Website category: sports
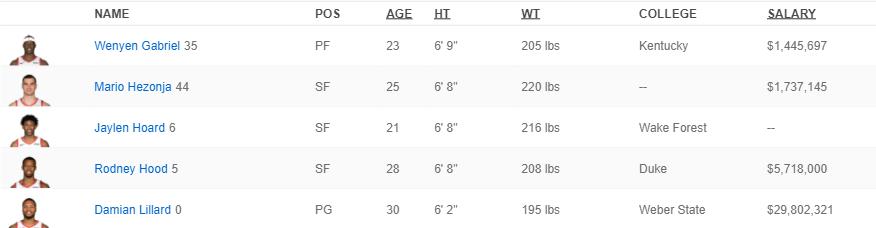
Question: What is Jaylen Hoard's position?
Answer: SF

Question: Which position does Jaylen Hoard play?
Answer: SF

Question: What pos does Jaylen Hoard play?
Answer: SF

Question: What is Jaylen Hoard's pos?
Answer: SF

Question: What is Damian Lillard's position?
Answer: PG

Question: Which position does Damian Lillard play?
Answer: PG

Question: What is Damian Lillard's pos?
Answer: PG

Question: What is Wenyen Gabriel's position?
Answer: PF

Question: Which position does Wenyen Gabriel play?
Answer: PF

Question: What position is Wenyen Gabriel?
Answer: PF

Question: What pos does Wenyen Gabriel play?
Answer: PF

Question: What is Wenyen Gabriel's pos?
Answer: PF

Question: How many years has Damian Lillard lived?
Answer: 30

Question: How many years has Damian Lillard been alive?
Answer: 30

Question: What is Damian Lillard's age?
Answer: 30

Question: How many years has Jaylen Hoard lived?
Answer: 21

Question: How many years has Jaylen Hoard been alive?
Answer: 21

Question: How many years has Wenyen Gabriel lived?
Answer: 23

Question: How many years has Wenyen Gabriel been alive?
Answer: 23

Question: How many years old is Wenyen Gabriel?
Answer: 23

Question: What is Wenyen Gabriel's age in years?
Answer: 23

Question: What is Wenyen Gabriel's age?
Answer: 23

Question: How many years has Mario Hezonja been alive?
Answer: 25

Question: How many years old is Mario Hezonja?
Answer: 25

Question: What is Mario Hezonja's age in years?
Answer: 25

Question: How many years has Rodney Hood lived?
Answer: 28

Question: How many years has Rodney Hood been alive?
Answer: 28

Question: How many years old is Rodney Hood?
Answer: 28

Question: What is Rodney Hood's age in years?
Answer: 28

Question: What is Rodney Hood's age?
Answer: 28

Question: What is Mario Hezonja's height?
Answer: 6' 8"

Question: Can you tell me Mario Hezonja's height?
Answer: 6' 8"

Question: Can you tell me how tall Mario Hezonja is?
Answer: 6' 8"

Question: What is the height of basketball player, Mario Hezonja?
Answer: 6' 8"

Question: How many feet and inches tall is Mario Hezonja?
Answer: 6' 8"

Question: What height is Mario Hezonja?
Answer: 6' 8"

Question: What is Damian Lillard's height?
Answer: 6' 2"

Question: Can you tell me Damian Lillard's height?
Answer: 6' 2"

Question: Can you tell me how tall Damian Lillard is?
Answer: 6' 2"

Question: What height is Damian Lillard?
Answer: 6' 2"

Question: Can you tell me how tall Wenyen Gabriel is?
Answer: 6' 9"

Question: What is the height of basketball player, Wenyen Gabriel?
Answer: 6' 9"

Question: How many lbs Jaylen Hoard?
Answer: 216 lbs

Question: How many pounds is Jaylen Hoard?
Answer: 216 lbs

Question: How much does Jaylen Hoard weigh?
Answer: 216 lbs

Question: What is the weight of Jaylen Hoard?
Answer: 216 lbs

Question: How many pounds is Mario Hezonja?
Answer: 220 lbs

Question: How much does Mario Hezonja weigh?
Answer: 220 lbs

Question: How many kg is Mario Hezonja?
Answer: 220 lbs

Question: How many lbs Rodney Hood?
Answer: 208 lbs

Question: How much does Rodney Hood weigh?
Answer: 208 lbs

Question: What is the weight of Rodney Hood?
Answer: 208 lbs

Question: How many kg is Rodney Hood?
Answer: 208 lbs

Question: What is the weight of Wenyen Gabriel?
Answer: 205 lbs

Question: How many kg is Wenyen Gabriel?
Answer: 205 lbs

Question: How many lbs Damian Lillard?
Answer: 195 lbs

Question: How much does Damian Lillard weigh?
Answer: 195 lbs

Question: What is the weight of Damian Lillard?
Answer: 195 lbs

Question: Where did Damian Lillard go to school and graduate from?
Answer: Weber State

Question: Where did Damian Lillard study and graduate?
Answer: Weber State

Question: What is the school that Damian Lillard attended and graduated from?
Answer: Weber State

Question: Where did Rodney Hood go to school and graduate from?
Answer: Duke

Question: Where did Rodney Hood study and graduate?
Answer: Duke

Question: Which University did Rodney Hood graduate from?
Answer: Duke